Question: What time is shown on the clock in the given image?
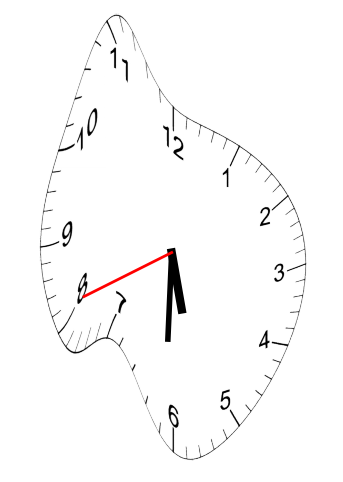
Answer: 05:30:41